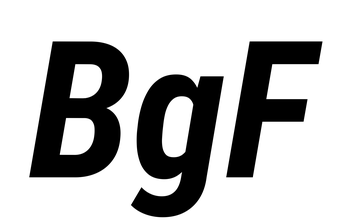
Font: Roboto-Italic_Condensed_Bold_Italic